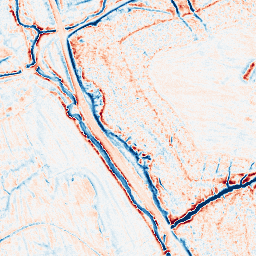
Category: edge_preserving
Decomposition family: anisotropic_diffusion
Decomposition parameters: iterations: 50
kappa: 30
gamma: 0.05
Upsampling method: bicubic
Upsampling parameters: scale: 8
Upsampling scale: 8